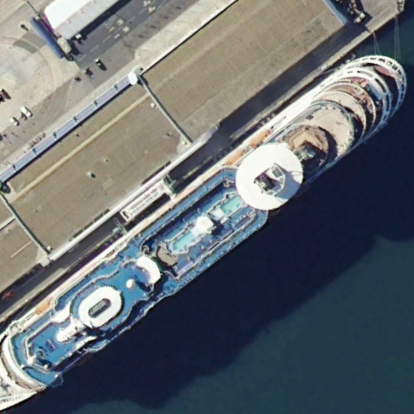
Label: Megayacht